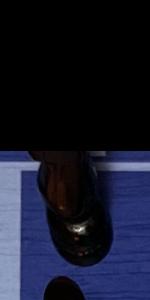
Label: Knight_Black